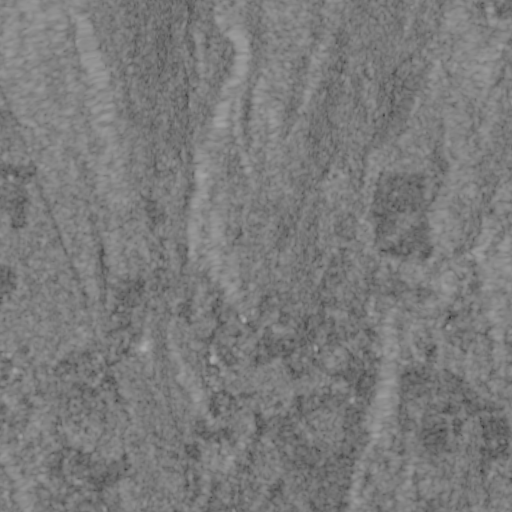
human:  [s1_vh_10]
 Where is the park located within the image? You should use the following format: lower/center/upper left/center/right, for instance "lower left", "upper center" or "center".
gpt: The park is located in the lower left of the image.
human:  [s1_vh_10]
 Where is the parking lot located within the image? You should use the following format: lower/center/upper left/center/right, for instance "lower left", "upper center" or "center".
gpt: The parking lot is located in the lower center of the image.
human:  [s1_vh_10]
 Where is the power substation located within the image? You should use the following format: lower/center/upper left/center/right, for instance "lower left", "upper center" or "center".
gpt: The power substation is located in the lower center of the image.
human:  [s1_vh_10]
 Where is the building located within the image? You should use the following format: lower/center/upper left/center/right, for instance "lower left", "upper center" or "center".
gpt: The building is located in the lower left of the image.
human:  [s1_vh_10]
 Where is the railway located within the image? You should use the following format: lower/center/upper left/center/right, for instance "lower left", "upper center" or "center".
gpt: The railway is located in the lower left of the image.
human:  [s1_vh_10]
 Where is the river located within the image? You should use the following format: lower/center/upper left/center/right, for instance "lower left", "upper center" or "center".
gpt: The river is located in the left of the image.
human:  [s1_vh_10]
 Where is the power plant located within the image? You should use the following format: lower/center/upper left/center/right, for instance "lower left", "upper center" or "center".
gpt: There is no power plant in the image.

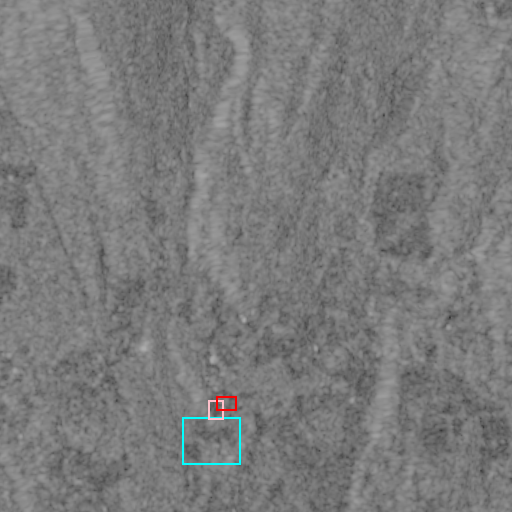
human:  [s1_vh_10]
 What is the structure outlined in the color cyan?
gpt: The structure outlined in cyan is a park.
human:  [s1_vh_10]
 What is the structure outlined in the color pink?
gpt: The structure outlined in pink is a parking lot.
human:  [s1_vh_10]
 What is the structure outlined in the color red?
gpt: The structure outlined in red is a building.
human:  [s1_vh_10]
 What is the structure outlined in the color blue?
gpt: There is no blue outline.